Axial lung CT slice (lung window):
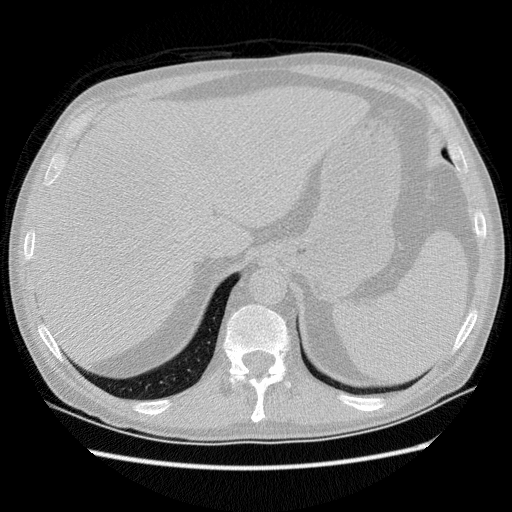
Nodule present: no